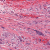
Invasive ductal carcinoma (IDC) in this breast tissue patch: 1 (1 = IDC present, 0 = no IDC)